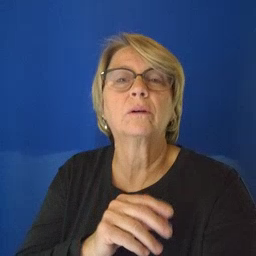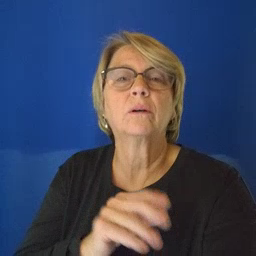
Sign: water